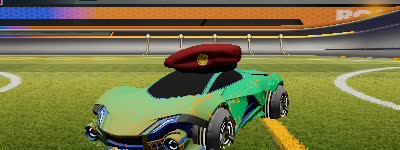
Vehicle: werewolf